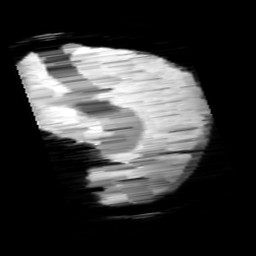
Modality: minIP
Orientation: sagittal
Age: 11
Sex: male
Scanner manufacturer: siemens
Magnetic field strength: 3 T
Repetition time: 0.027 s
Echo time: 0.02 s